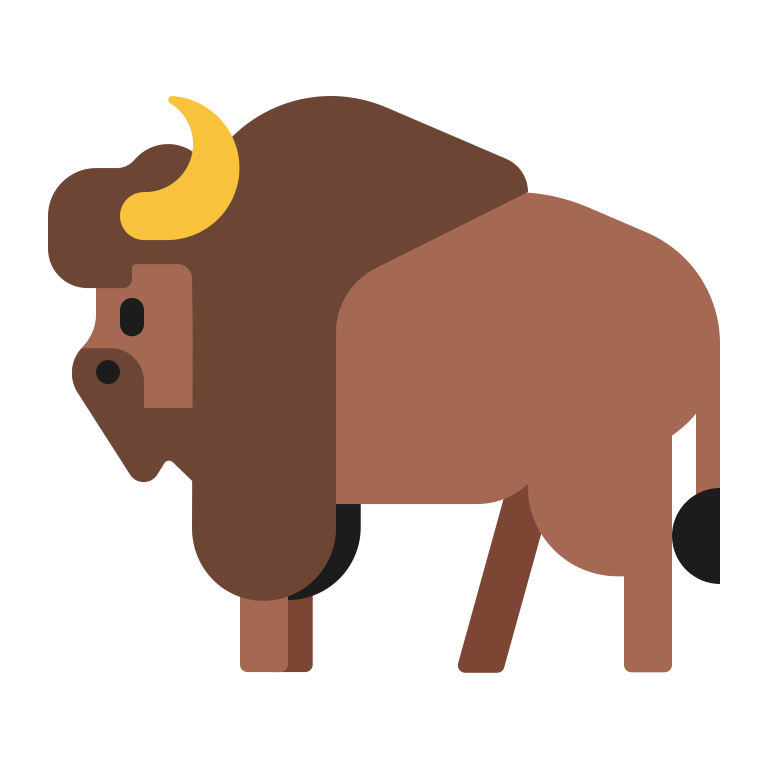
bison flat